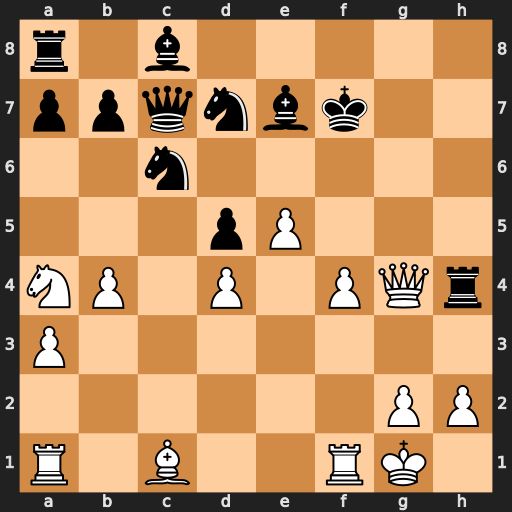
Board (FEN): r1b5/ppqnbk2/2n5/3pP3/NP1P1PQr/P7/6PP/R1B2RK1
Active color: w
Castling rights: -
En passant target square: -
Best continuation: e6+ Kf8 Qg6